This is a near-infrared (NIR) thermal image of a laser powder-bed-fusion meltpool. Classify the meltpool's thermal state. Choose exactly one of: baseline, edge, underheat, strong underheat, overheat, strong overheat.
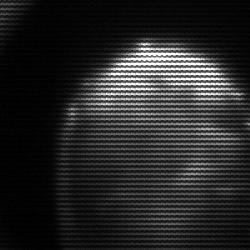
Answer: edge